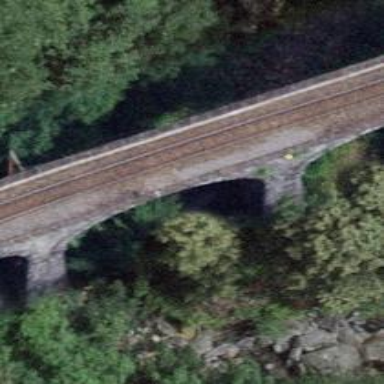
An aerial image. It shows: Narrow-gauge railway bridge with electrified contact lines over single track.